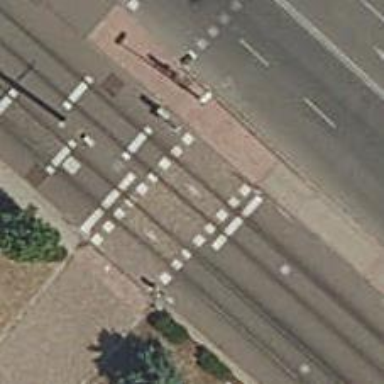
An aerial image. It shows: Crossing for the railway.